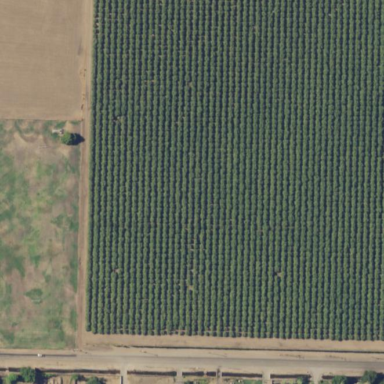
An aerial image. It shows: Orchard.